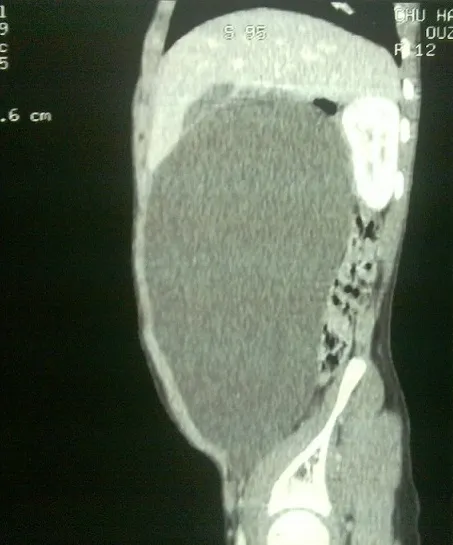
Sagittal view of the abdominal CT scan of the third patient, demonstrating a huge cystic mass.
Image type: radiology (ct)